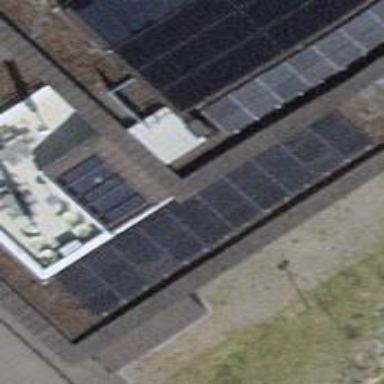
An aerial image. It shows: Solar power generator with photovoltaic panels.